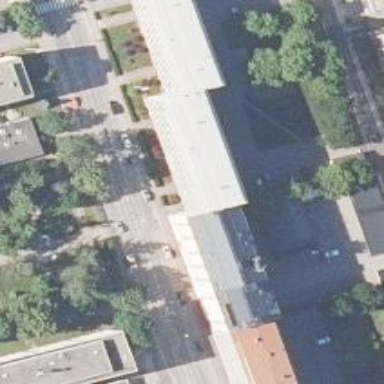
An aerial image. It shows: Driveway tunnel serving as building passage.